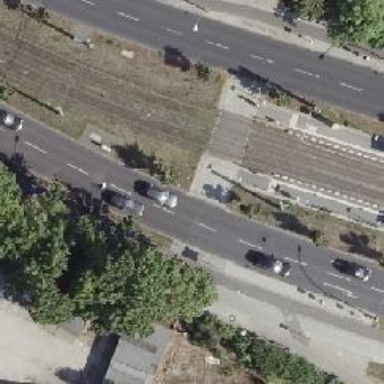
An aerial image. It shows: Tram crossing on the railway.